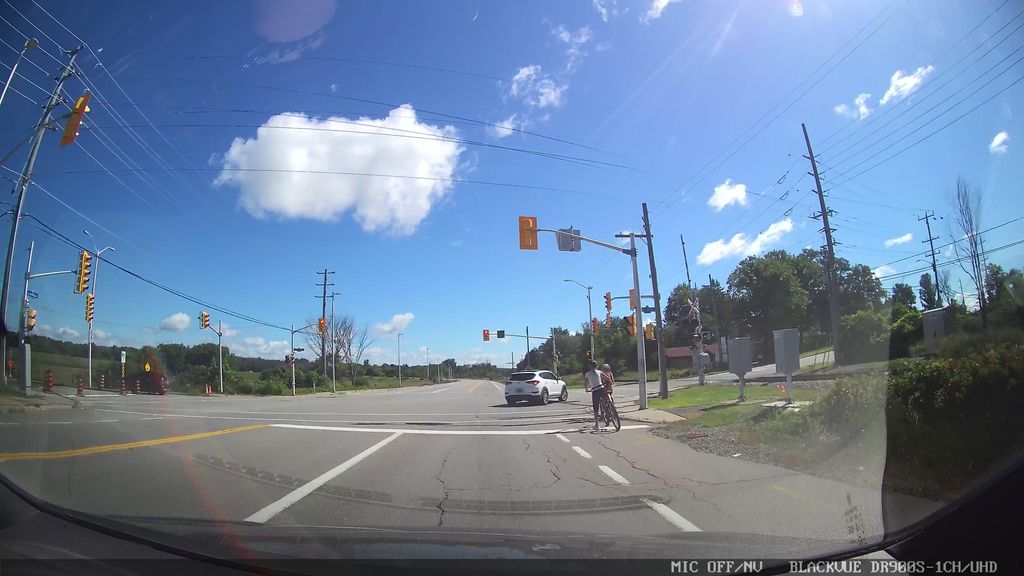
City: ottawa-gatineau